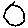
Label: moon